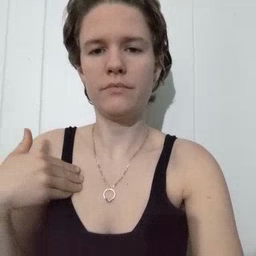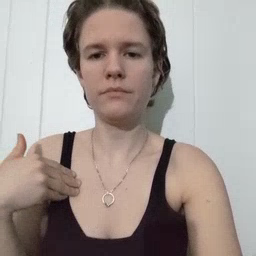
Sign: animal